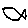
Label: fish